Question: As we know, the RSS data will update if the website manager update it, or the third-part lib to update the RSS feed data.
Now if I am writing a RSS Reader, every time I fetch the data from the website's RSS source.
How can I ensure the data whether is fetched?
From the <URL>:

Only the 'title', 'link', 'description' fields are required. the 'pubDate' is not required. So, I can not insure the data whether is fetched by us via 'pubDate' or other fields(like 'lastBuildDate' field).
So, which friend can tell me how do you verify the feed data whether is fetched by us?
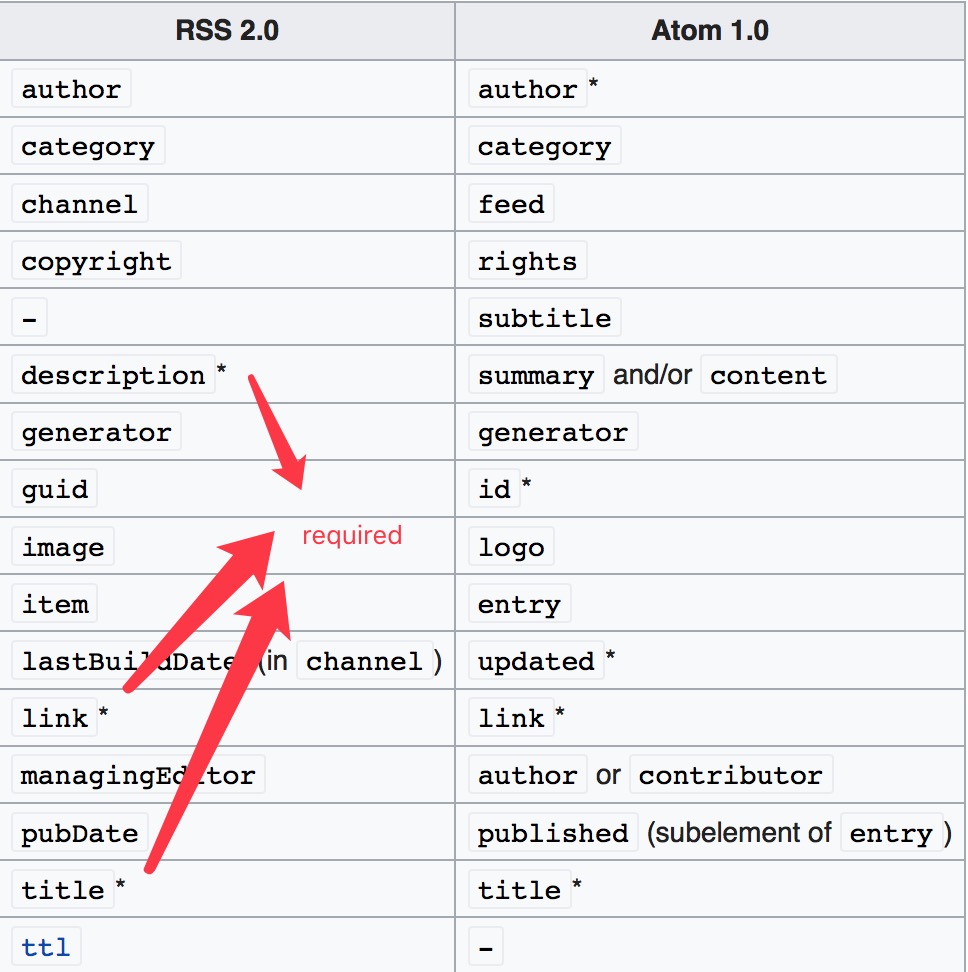
Answer: Finally I find the link can ensure a item whether is fetched.
I can save the fetched data in my database, every time the user fetch data, it can check the data whether is exists in the database by 'link' property.